Question: why do we get the 'extra text' within the 'char array' in c#, looks like a but just wondering are there any advantages of having this within the char array, if so where do we use this feature.

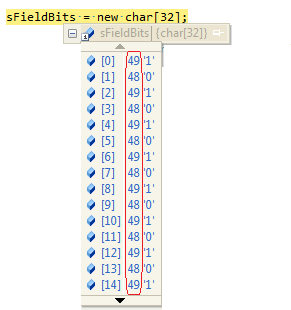
Answer: That is the integer representation of the char within the ASCII table